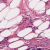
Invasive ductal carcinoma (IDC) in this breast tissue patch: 1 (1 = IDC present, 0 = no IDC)